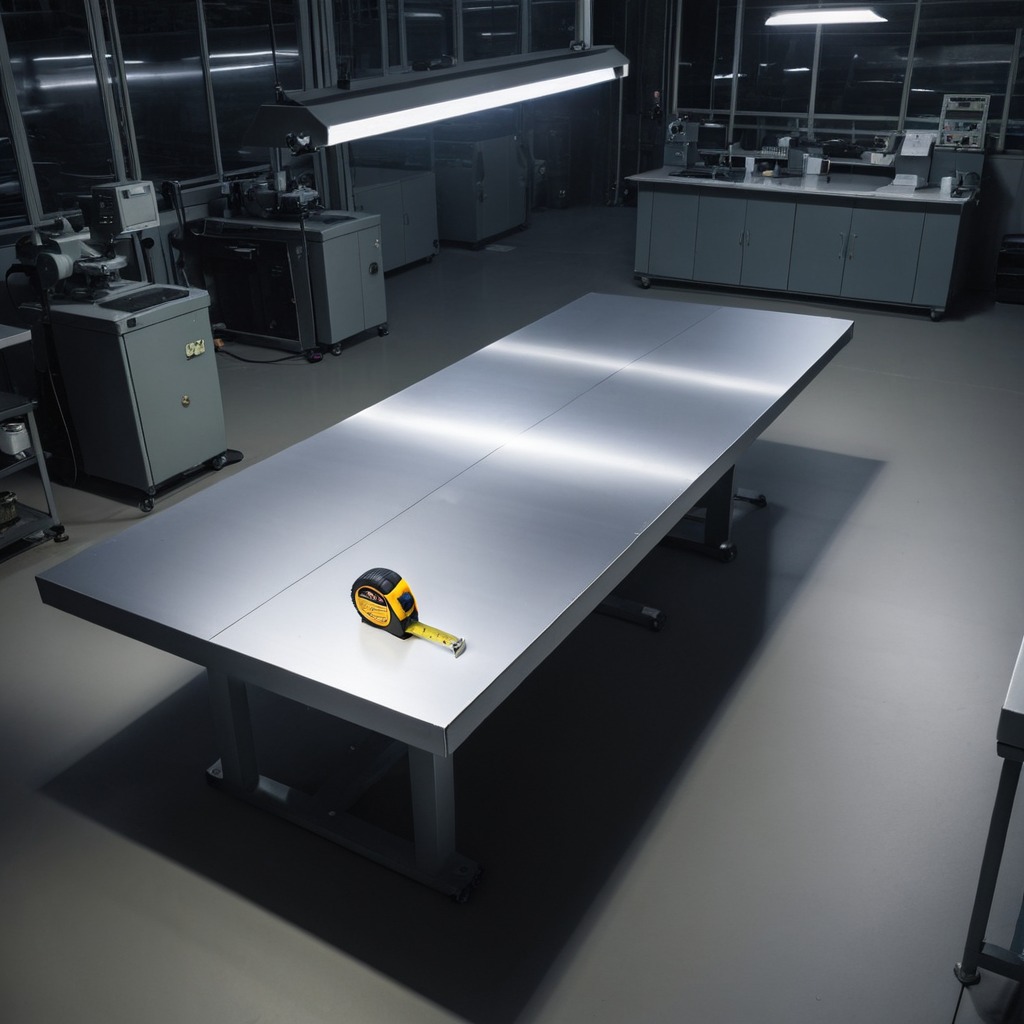
A measuring tape is lying on the tabletop in the evening.